Question: I got a memory leak in my application in this lines.. If i take a look in the task manager, every time when this process is triggered, the RAM memory is increasing by +- 300 MB..
'''
Bitmap bmp1 = new Bitmap(2480, 3508);
panel1.DrawToBitmap(bmp1, new Rectangle(0, 0, 2480, 3508));
pictureBox2.Image = bmp1;
'''
Can someone help me with his leak? If I use:
'''
bmp1.Dispose();
'''
I get an exception in "Program.cs" at this line: 'Application.Run(new Form1());'
And after this, the application is stopped running...
Screen application:

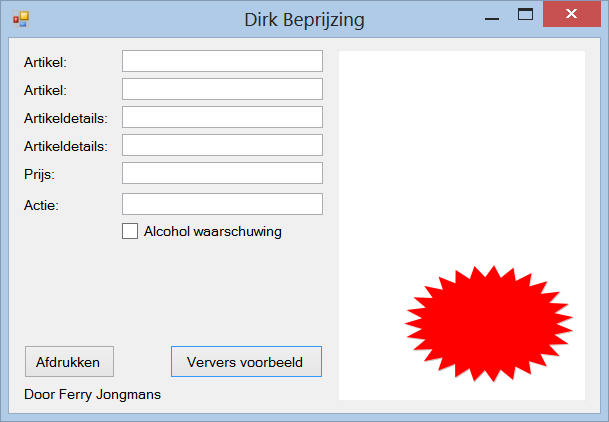
Answer: You don't have a memory leak , you just have to wait for the Garbage Collector to free up the resources.
If you want to make the garbage collector 'collect' though, you can do this:
'''
System.GC.Collect();
System.GC.WaitForPendingFinalizers();
'''
---
Why do you need to dispose of the bitmap? If your PictureBox is using it, then you need the bitmap. If you're changing it a lot, maybe you should switch out the old bitmap for a new one and dispose of the old one:
'''
Bitmap bmp1 = new Bitmap(2480, 3508);
panel1.DrawToBitmap(bmp1, new Rectangle(0, 0, 2480, 3508));
Image img = pictureBox1.Image;
pictureBox1.Image = bmp1;
if (img != null) img.Dispose(); // this may be null on the first iteration
'''